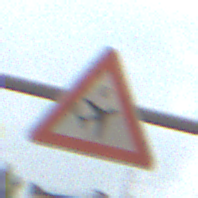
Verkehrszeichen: FlugbetriebLinks
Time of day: MorningAfternoon
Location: Outdoor (Urban)
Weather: Overcast
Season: NotSpecified
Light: Natural